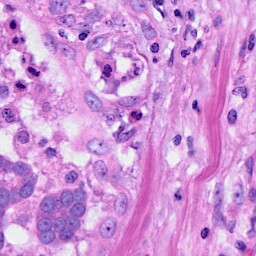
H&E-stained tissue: Ovarian